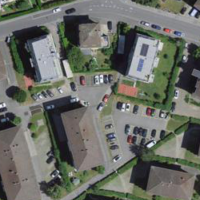
EUNIS habitat code: 55
Species observed at this site:
Castor fiber
Reduvius personatus